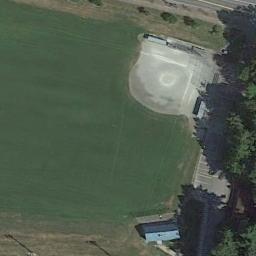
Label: baseball_diamond